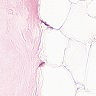
Metastatic tissue present: no